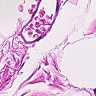
Metastatic tissue present: no